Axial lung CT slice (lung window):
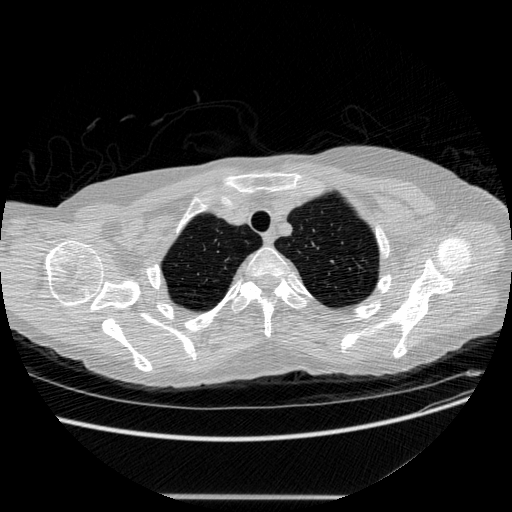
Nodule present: no